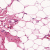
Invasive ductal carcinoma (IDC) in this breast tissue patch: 0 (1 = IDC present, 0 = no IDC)